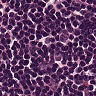
Metastatic tissue present: no